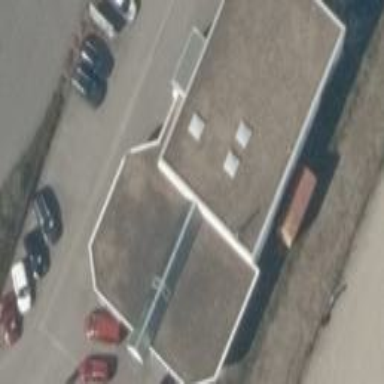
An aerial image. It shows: Office building.